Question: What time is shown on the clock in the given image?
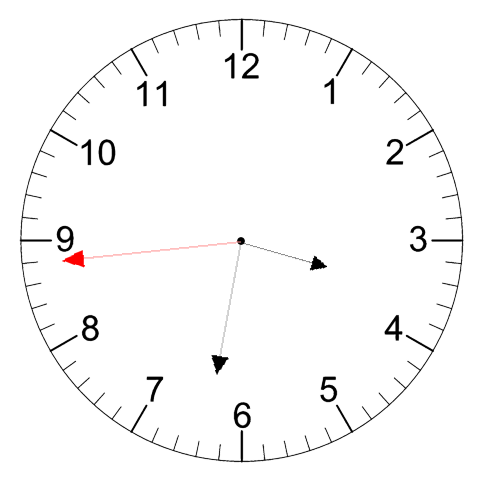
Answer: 03:31:44